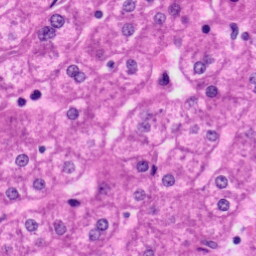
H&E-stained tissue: Liver